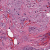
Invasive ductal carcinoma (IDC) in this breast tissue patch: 0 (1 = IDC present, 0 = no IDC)